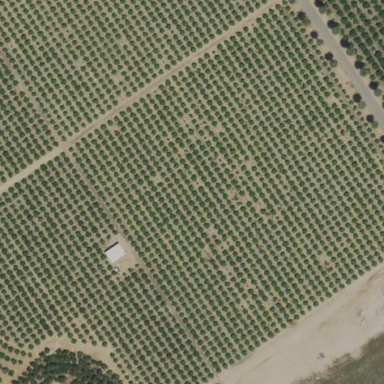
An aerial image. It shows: Orange orchard with rows of vibrant orange trees.